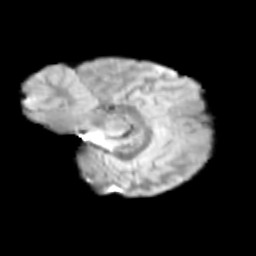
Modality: T2w
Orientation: sagittal
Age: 11
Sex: female
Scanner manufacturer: siemens
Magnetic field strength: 3 T
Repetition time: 3.8 s
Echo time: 0.07 s